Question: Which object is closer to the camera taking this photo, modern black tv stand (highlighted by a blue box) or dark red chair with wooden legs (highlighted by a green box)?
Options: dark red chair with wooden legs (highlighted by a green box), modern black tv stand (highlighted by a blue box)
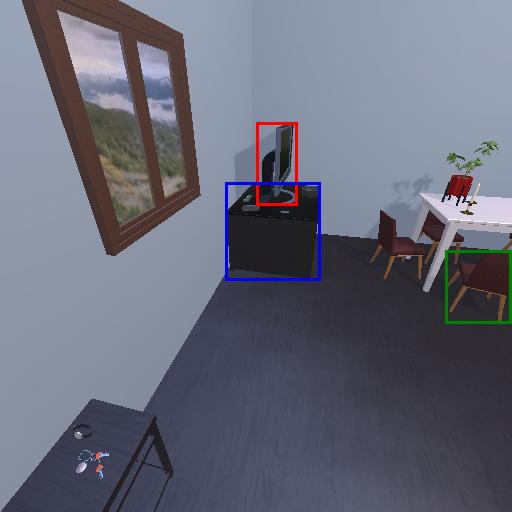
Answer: dark red chair with wooden legs (highlighted by a green box)